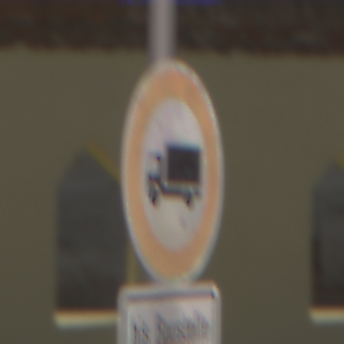
Verkehrszeichen: VerbotFuerKraftfahrzeugeUeberDreiKommaFuenfTonnen
Zusatzzeichen unten: SonstigeFahrzeugePersonengruppenFrei2
Umgebung: Outdoor, Suburban
Tageszeit: Midday
Wetter: PartlyCloudy
Licht: Natural
Jahreszeit: NotSpecified
Kontrast: HighContrast